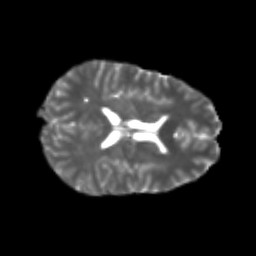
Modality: T2w
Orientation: axial
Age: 24
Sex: male
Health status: healthy
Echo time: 0.074 s